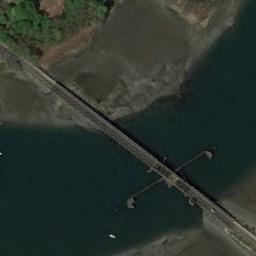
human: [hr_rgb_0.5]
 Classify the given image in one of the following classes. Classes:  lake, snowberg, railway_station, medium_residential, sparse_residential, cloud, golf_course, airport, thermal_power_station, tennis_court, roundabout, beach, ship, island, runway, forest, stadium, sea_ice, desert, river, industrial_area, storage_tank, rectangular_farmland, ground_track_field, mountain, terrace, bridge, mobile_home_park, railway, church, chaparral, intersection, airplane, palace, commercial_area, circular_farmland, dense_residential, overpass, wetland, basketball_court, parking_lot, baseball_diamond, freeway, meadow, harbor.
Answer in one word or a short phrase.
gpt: bridge